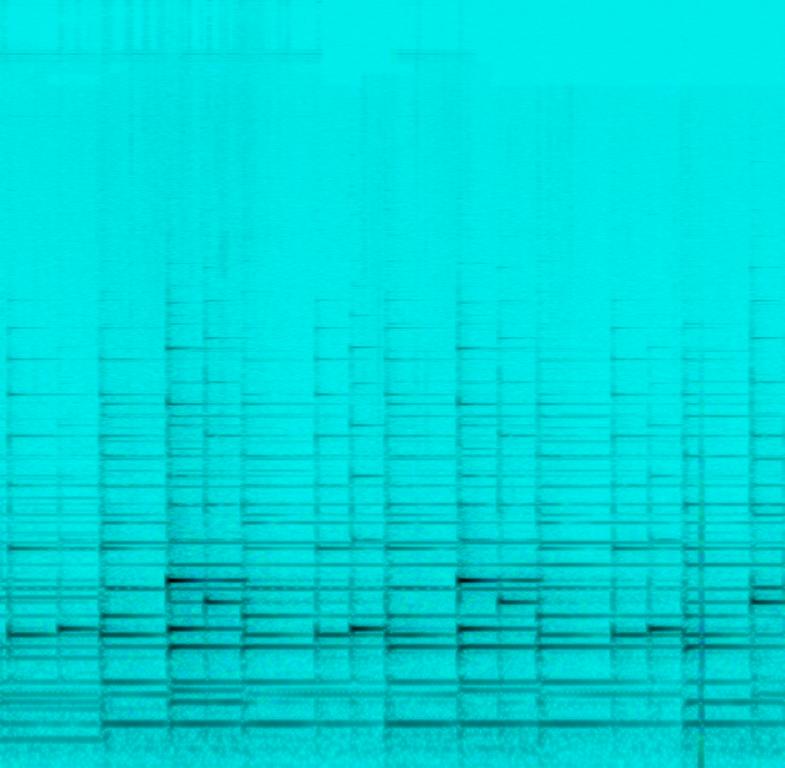
The low quality recording features mellow piano chords playing. There is a short audio cut and the recording is noisy and in mono.